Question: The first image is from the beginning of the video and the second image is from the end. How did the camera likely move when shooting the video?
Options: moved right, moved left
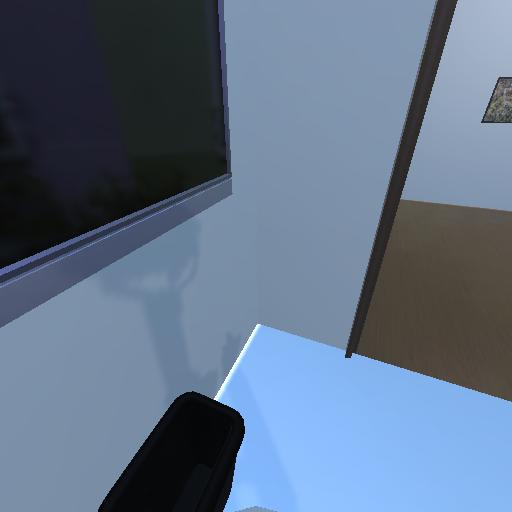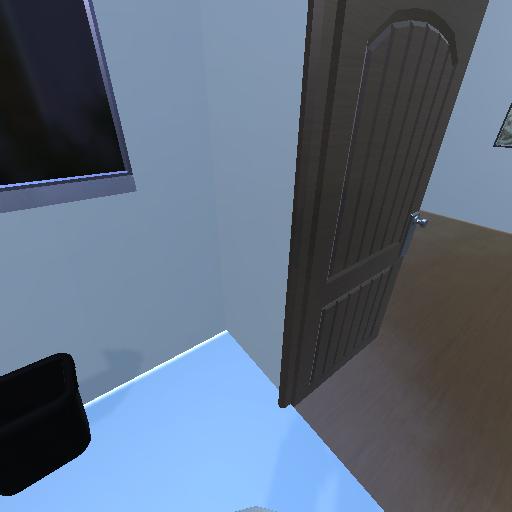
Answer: moved right